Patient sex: F
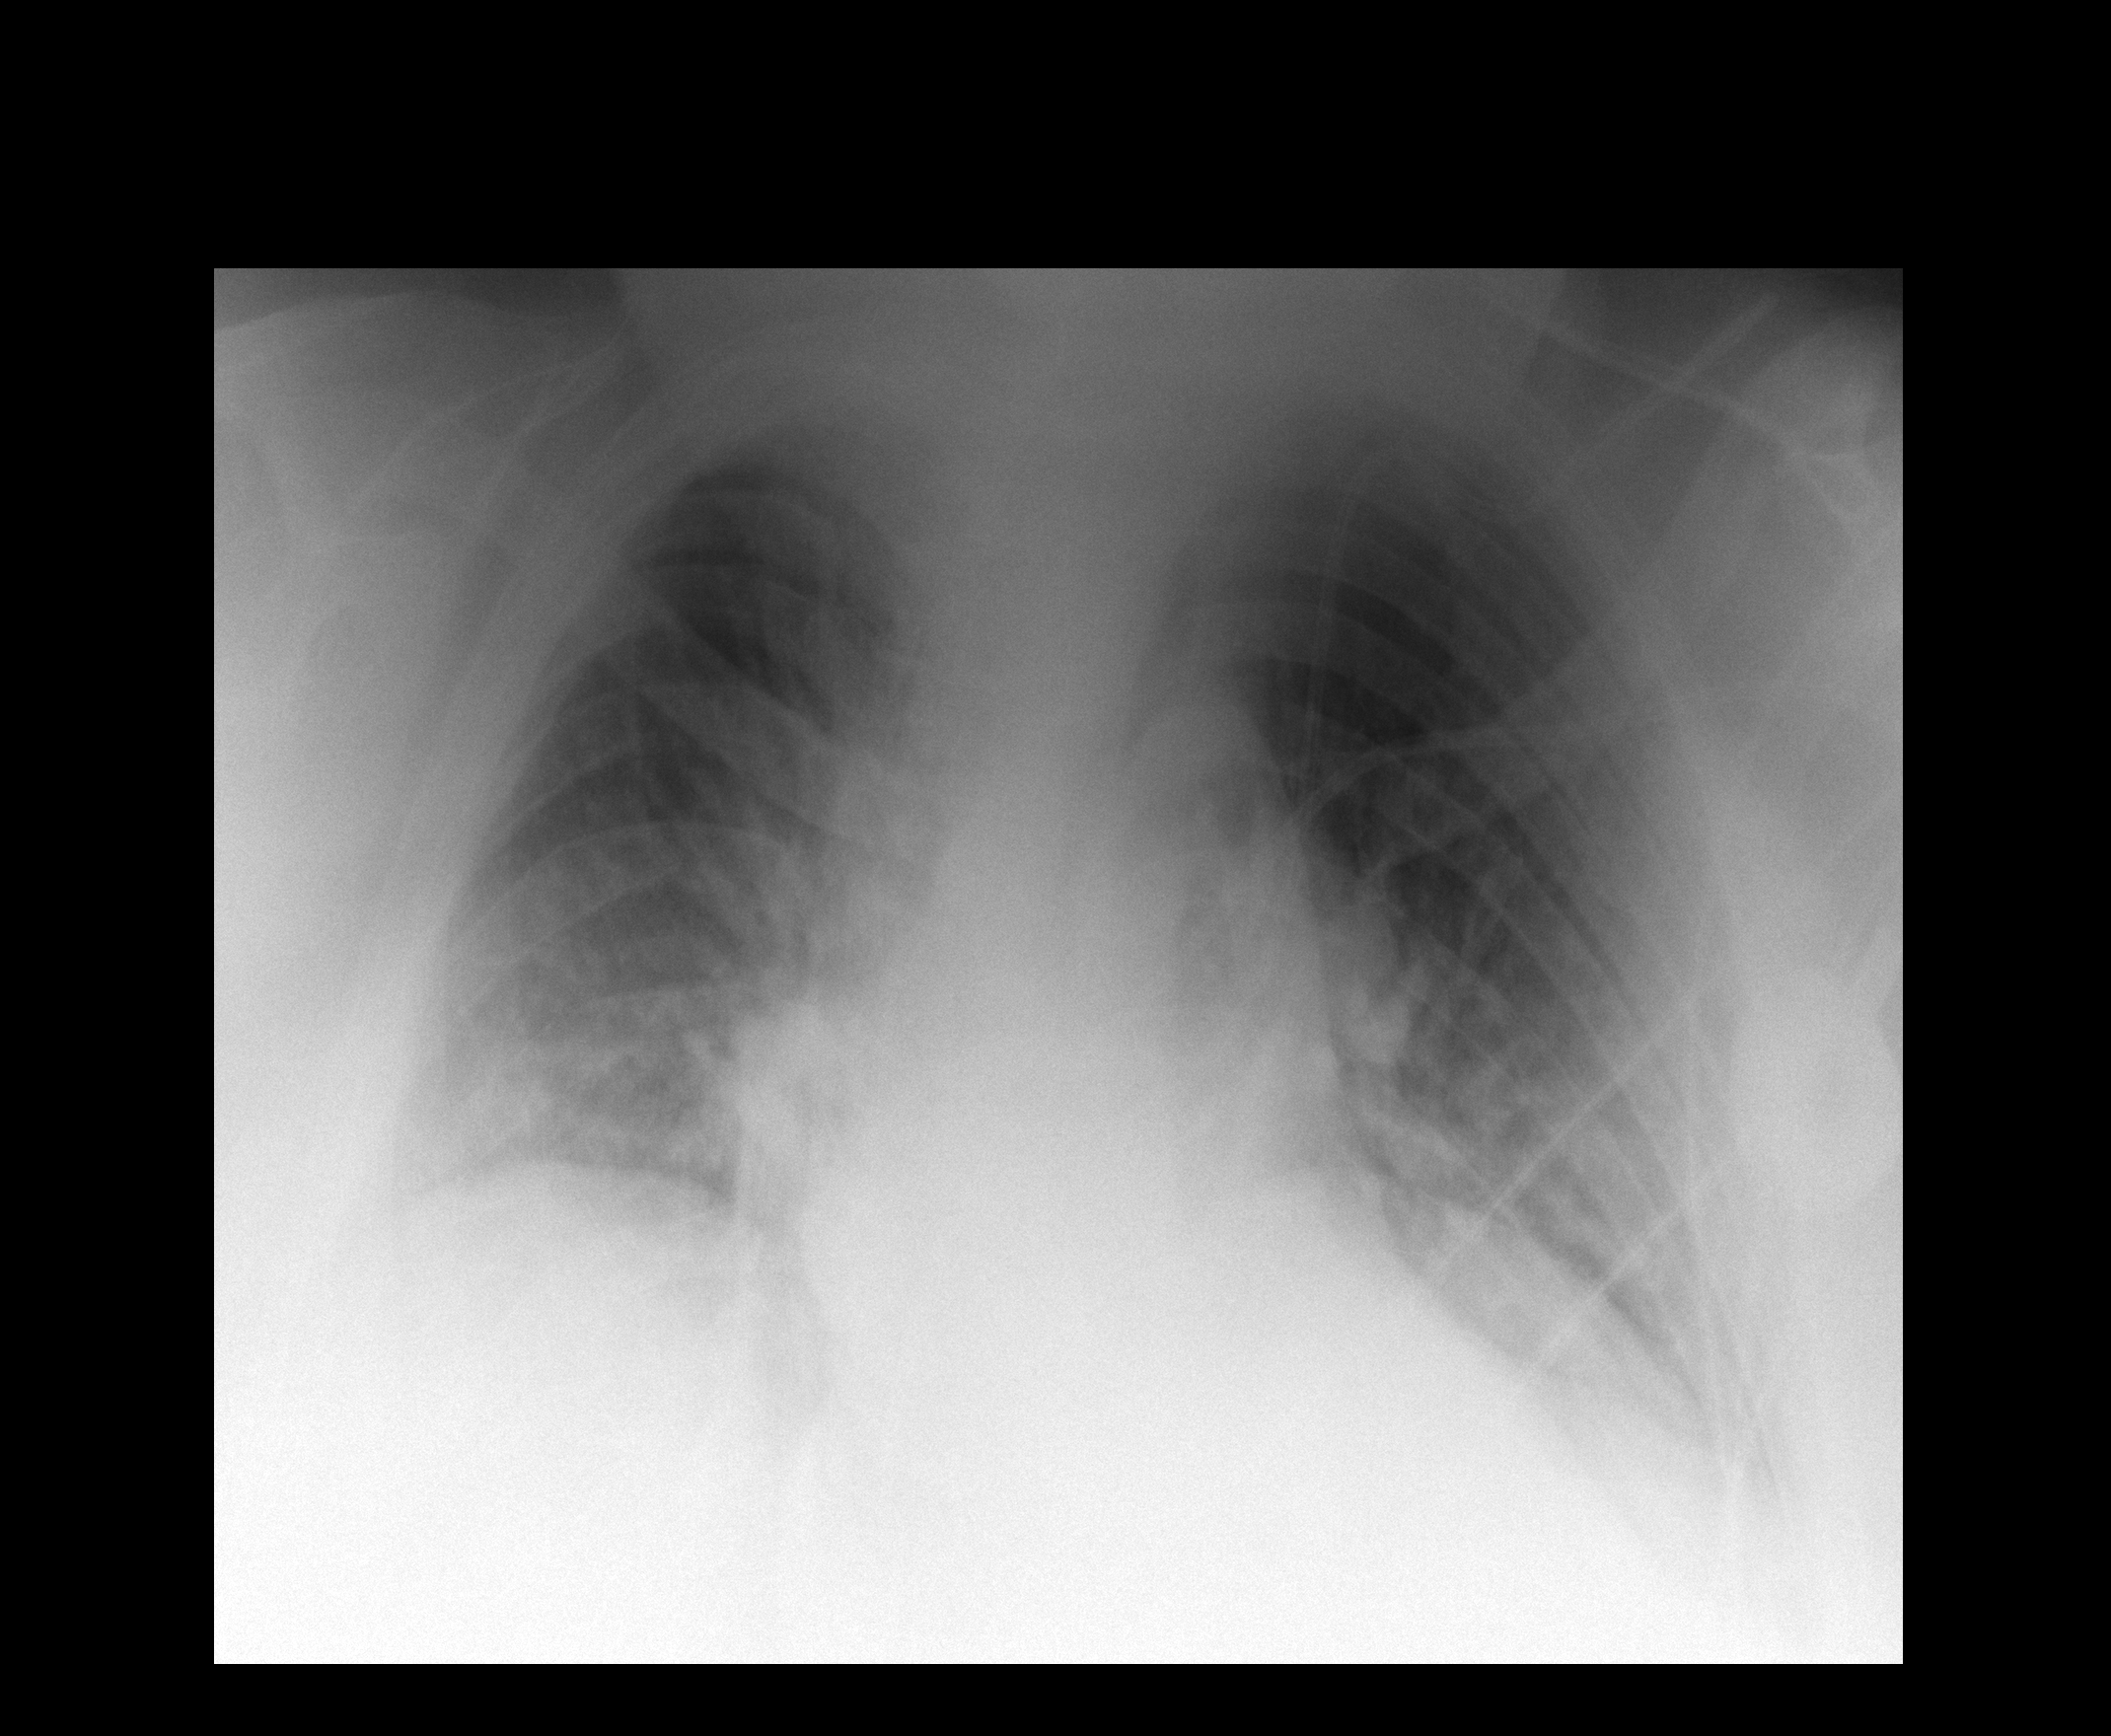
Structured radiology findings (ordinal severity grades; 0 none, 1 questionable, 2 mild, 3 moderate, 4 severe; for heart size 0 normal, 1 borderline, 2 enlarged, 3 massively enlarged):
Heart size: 2
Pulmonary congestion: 1
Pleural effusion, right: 0
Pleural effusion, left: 0
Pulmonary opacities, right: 0
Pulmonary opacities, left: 0
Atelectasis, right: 2
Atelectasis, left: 2